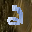
Label: 2